Question: Does anyone know a jQuery plugin that makes Mac OS X Lion style scrollbars for every browser?
---
Here's an image for Windows users

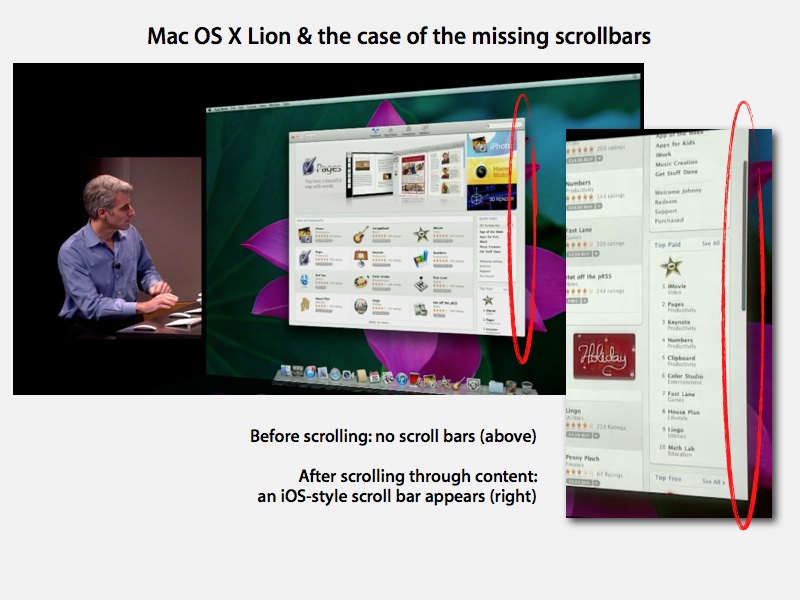
Answer: ### Antiscroll is probably one of the best plugins available that recreates Mac OS X Lion scrollbars in every browser.
Some of the features of <URL>:
1. Fades in and out
2. Size of container can be dynamically adjusted and scrollbars will adapt
3. Supports mousewheels, trackpads, other input devices natively
4. Shows scrollbars upon hovering
5. Supports IE7+, Firefox 3+, Chrome, Safari, Opera

Demo: <URL>